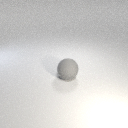
large gray rubber sphere